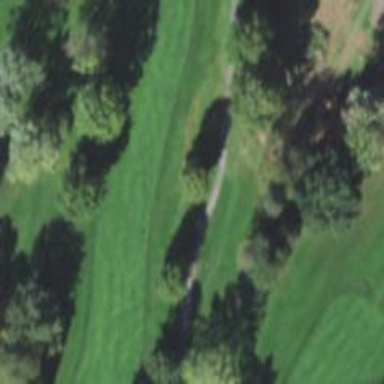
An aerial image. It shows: View of golf hole.